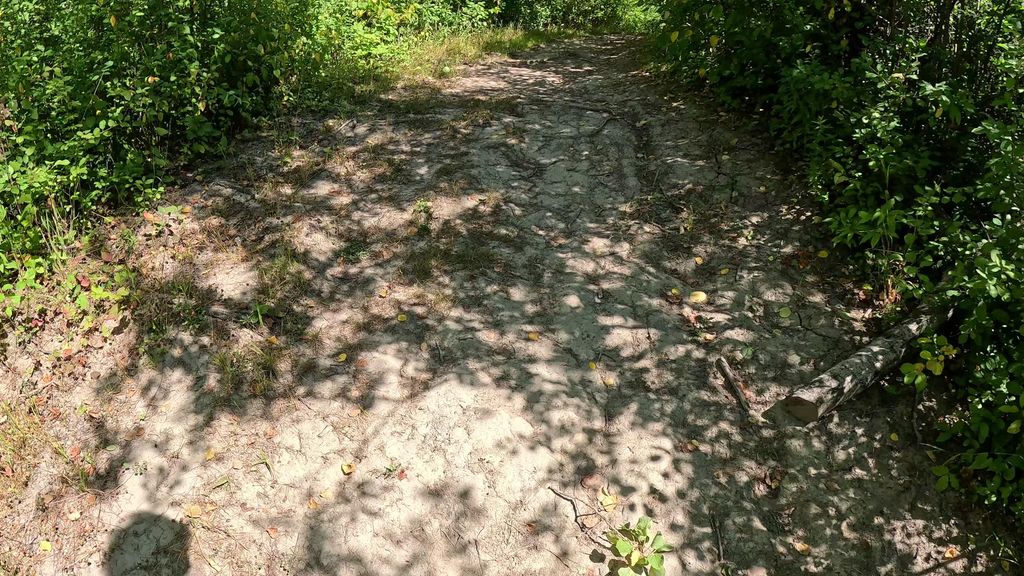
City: ottawa-gatineau